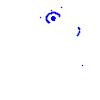
Particle: kaon